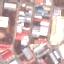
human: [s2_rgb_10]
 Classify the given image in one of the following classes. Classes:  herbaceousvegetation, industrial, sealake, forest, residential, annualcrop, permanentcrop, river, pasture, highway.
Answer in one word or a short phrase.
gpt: Industrial